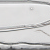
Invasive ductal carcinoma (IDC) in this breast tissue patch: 0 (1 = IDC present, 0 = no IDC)